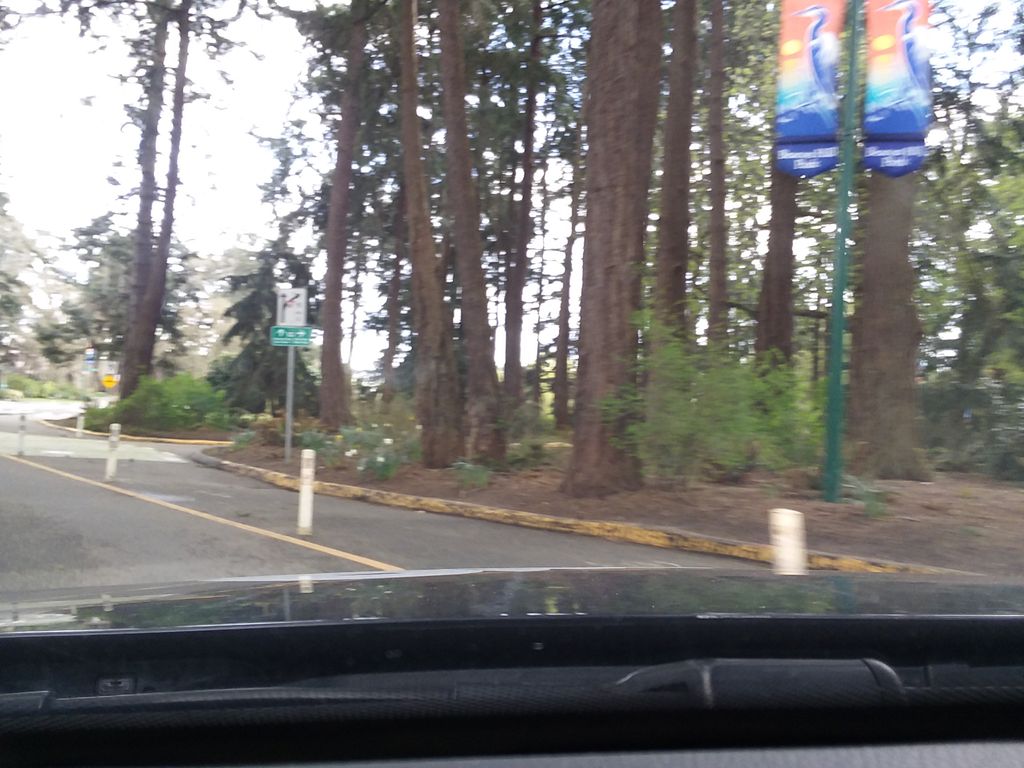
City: victoria